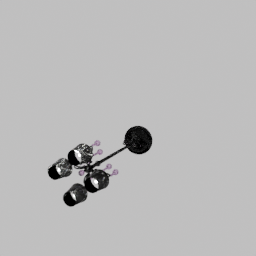
Label: lighting